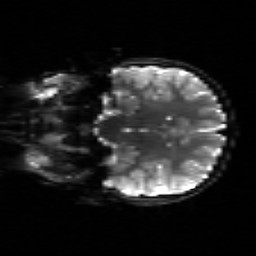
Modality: sbref
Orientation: coronal
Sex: male
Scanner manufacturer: siemens
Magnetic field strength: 3 T
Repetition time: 5 s
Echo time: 0.071 s